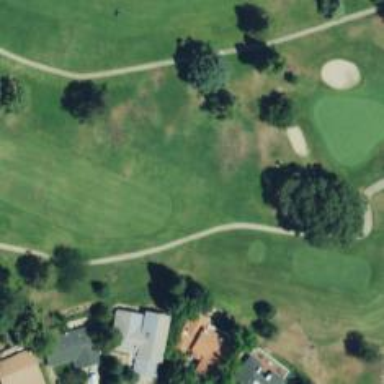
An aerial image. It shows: Service road designated as golf cart path.